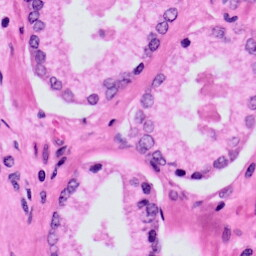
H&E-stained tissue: Prostate